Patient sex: M
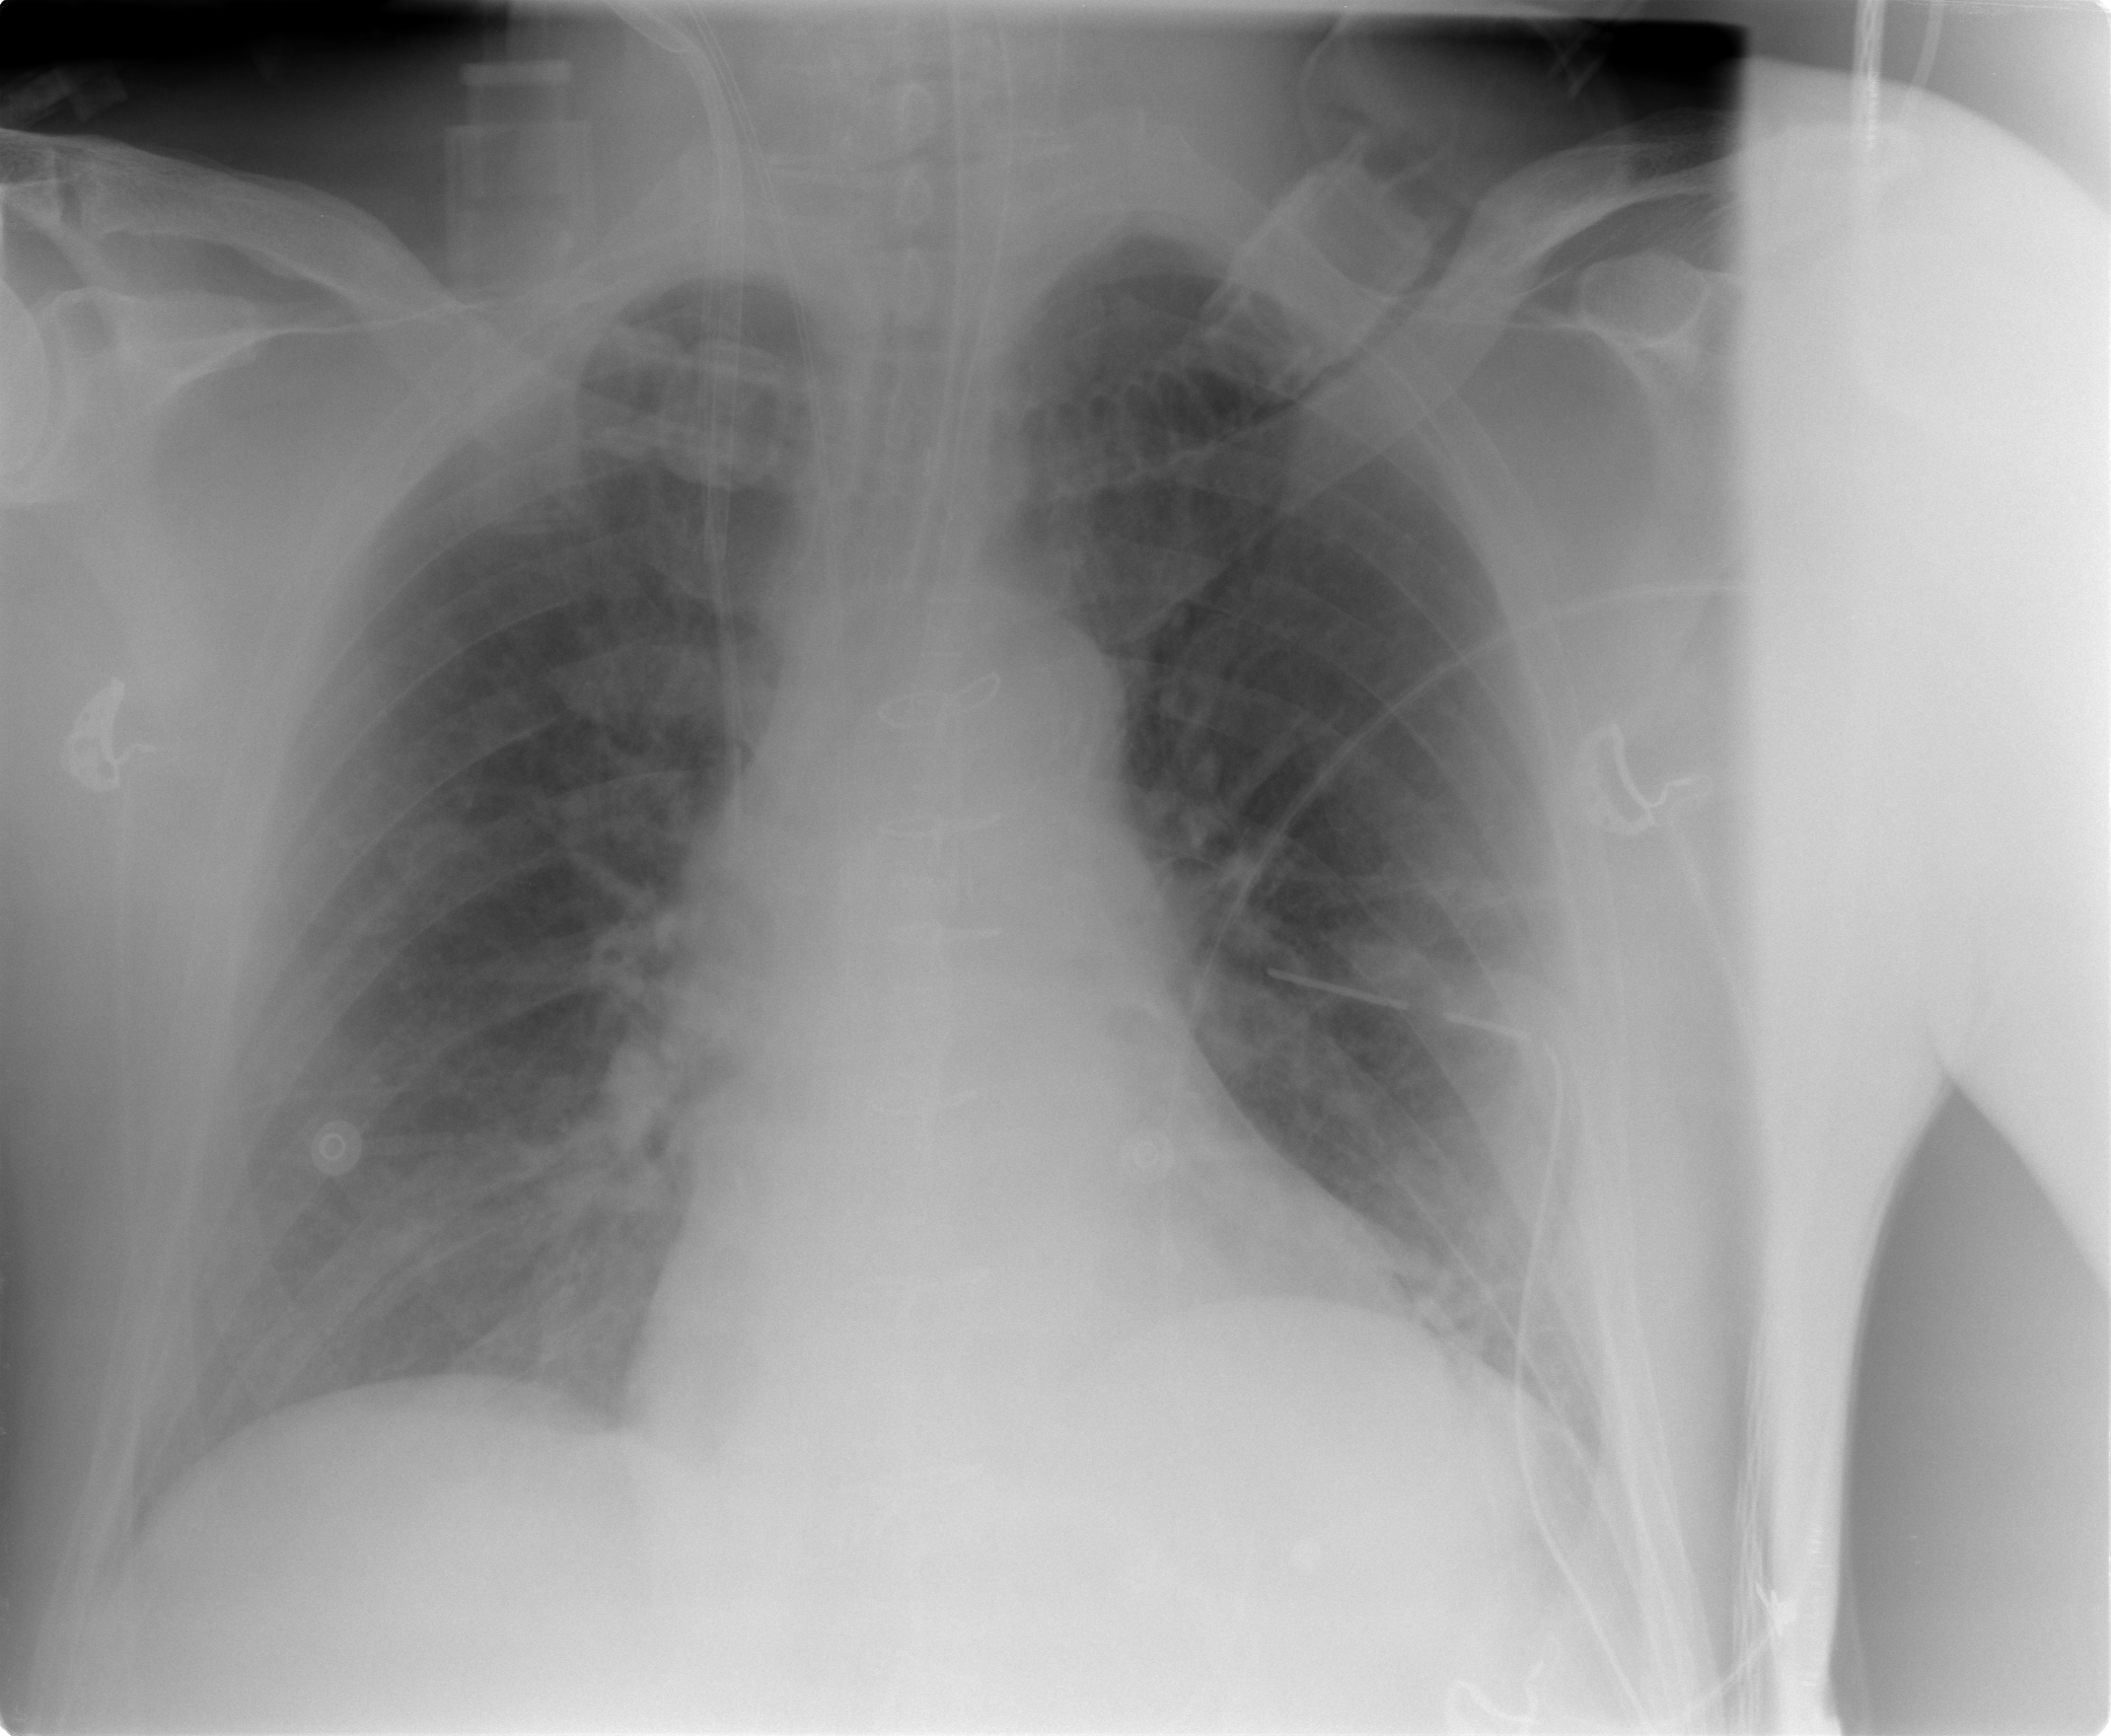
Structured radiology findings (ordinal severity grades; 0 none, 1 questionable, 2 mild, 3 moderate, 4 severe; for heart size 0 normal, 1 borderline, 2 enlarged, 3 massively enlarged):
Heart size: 0
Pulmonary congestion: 2
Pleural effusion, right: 0
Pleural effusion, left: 0
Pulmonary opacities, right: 0
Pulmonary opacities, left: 0
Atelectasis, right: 0
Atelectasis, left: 2